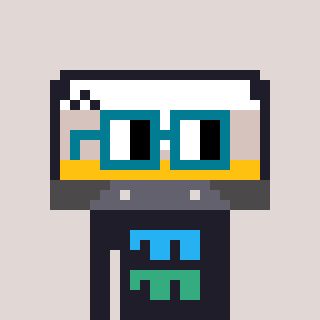
a pixel art character with square dark green glasses, a cassette tape-shaped head and a grayscale-colored body on a warm background